Question: I use the following code to create and send the csv file to a specific mail box in php. I can successfully receive the csv file, however, I do not understand why one more txt file called ATT00001.txt is attached also. Can anyone help me to take a look?
Here is the part of code for sending the mail:
'''
// email fields: to, from, subject, and so on
$to = "you@home.com";
$from = "me@home.com";
$subject ="Test mail";
$message = "please check the csv out!";
$headers = "From: $from";
$fileName = pathtocsv;
// boundary
$semi_rand = md5(time());
$mime_boundary = "==Multipart_Boundary_x{$semi_rand}x";
// headers for attachment
$headers .= "
MIME-Version: 1.0
" . "Content-Type: multipart/mixed;
" . " boundary="{$mime_boundary}"";
// multipart boundary
$message = "This is a multi-part message in MIME format.
" . "--{$mime_boundary}
" . "Content-Type: text/plain; charset="iso-8859-1"
" . "Content-Transfer-Encoding: 7bit
" . $message . "
";
$message .= "--{$mime_boundary}
";
// preparing attachments
$file = fopen($fileName,"rb");
$data = fread($file,filesize($fileName));
fclose($file);
$data = chunk_split(base64_encode($data));
$message .= "Content-Type: {"application/octet-stream"};
" . " name="record.csv"
" .
"Content-Disposition: attachment;
" . " filename="test.csv"
" .
"Content-Transfer-Encoding: base64
" . $data . "
";
$message .= "--{$mime_boundary}
";
mail($to, $subject, $message, $headers);
'''

And when I view it, it is just an empty txt file. I open the mail in Outlook.
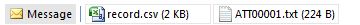
Answer: Changing the last boundary line:
'''
$message .= "--{$mime_boundary}
";
'''
to:
'''
$message .= "--{$mime_boundary}--
";
'''
Note the extra '--' at the end.
<URL> states that:
> The boundary delimiter line following the last body part is a
distinguished delimiter that indicates that no further body parts
will follow. Such a delimiter line is identical to the previous
delimiter lines, with the addition of two more hyphens after the
boundary parameter value. --gc0pJq0M:08jU534c0p--
Since the last boundary was missing, it seems to be the default behaviour that Outlook creates an attachment containing some extra data or an empty attachment.
The second answer <URL> by James-Luo may also be valid. He states that adding an attachment to a MIME message to the message body can result in similar outcome with the attachments.